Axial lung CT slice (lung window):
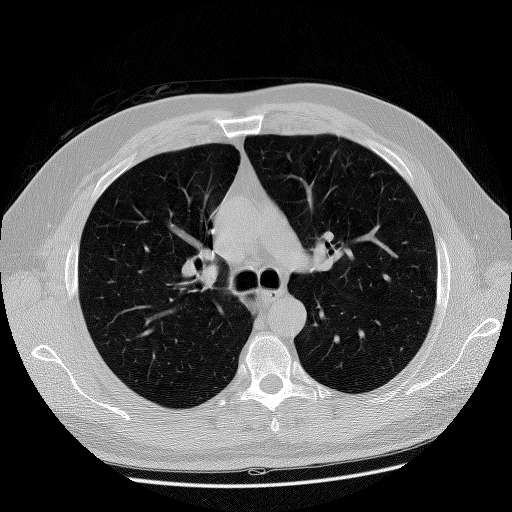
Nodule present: no